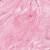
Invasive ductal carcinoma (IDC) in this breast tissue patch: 0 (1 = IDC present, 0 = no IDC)